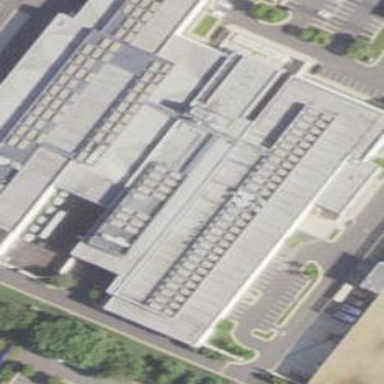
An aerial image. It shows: Data center building.